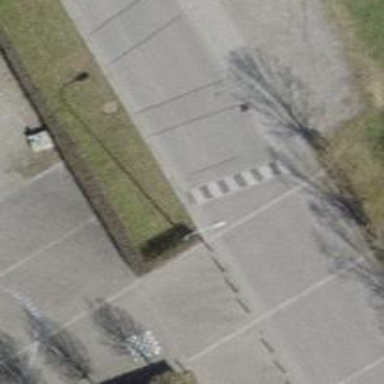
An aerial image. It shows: Residential road with asphalt surface and traffic-calming table.